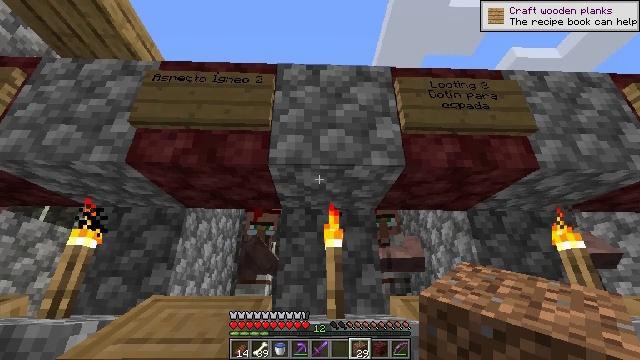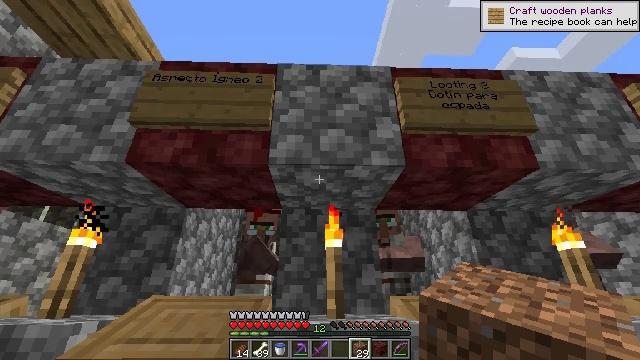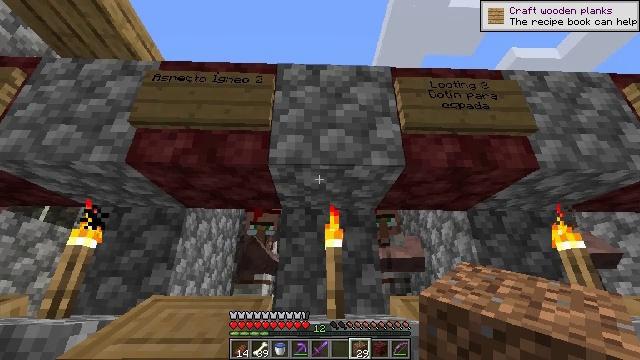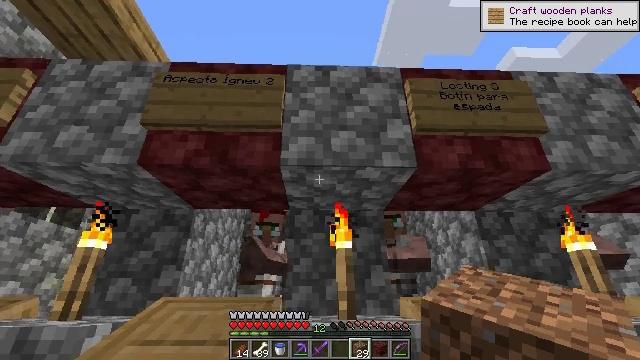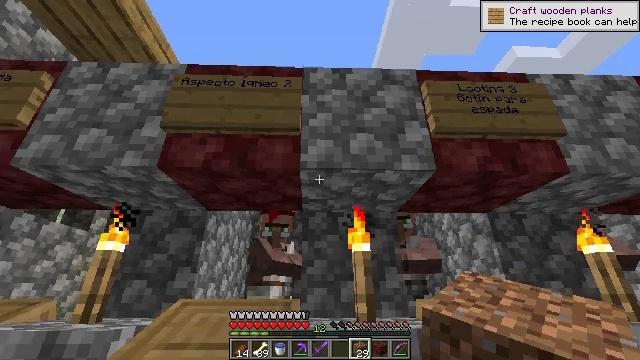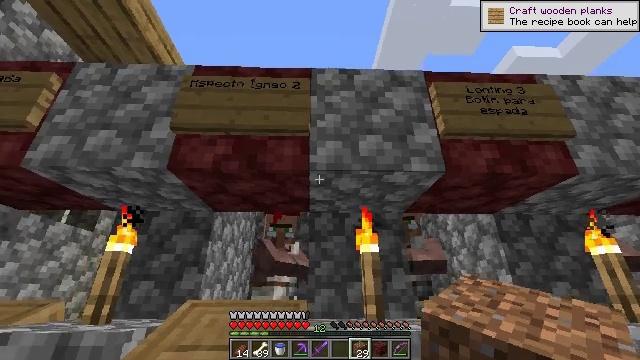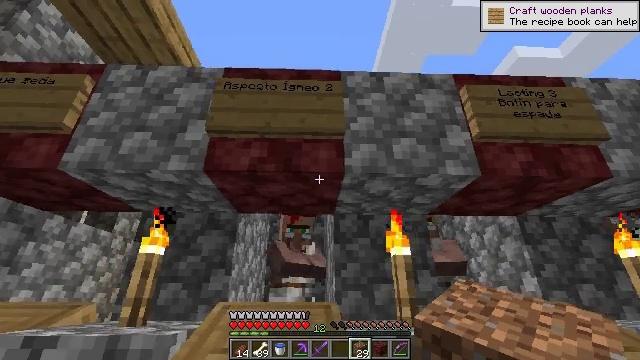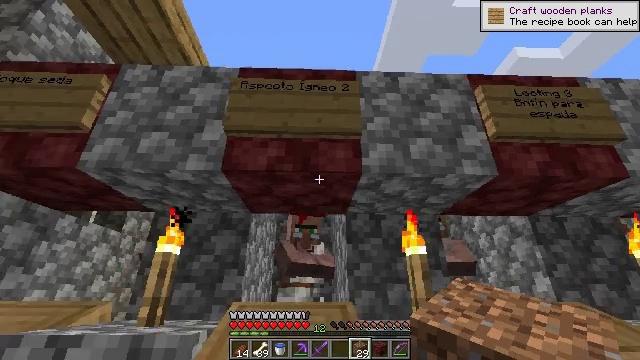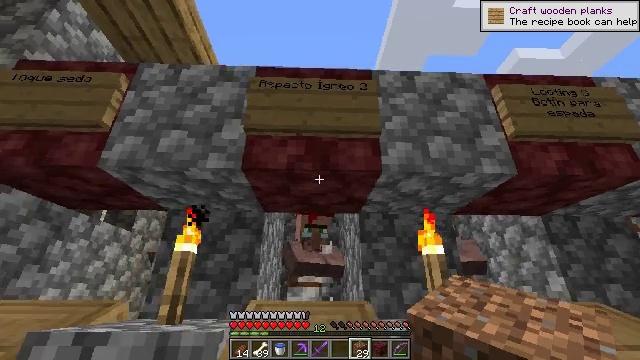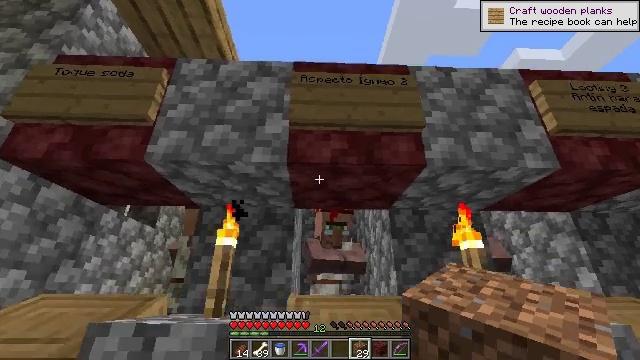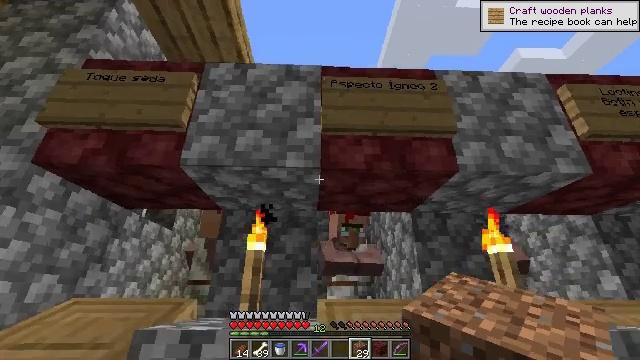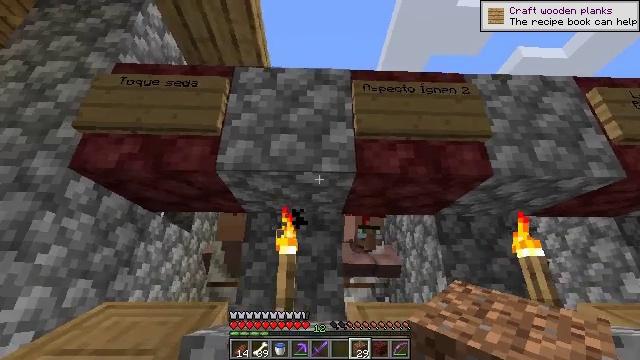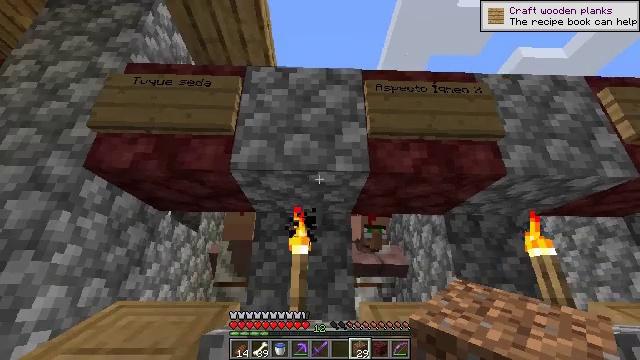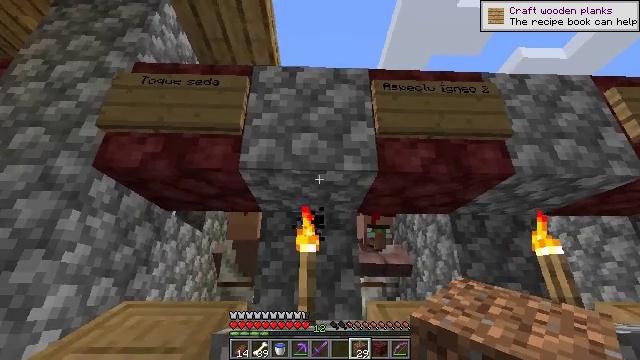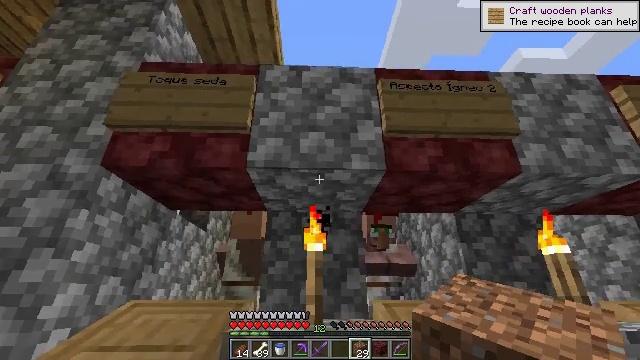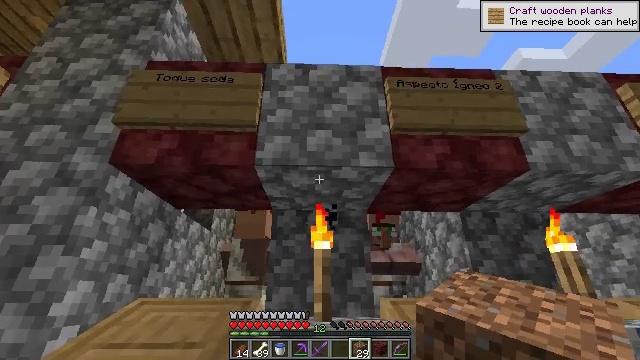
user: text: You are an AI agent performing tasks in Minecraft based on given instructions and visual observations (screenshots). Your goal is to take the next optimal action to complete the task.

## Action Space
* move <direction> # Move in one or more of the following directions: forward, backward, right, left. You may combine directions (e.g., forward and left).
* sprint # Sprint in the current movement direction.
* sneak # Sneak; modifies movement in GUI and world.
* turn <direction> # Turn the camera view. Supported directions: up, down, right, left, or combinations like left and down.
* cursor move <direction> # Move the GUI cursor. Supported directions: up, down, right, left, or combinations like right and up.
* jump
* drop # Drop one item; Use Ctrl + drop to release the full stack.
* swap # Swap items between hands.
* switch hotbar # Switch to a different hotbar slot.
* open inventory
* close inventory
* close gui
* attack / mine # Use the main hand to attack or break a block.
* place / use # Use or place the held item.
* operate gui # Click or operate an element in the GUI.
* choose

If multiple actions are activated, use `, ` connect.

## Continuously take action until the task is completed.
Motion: motion action
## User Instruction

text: Remove the stone brick slab from a structure.
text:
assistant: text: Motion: no_op
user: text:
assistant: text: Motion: no_op
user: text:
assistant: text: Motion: move left
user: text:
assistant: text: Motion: move left
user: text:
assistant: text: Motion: move left
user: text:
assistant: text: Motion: move left
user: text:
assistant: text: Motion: move left
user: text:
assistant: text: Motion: move left
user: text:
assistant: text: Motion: move left
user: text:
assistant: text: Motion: move left
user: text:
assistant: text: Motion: move left
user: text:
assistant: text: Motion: no_op
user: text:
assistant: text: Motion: no_op
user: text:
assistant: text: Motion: no_op
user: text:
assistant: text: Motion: no_op
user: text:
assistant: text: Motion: no_op
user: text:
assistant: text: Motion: no_op
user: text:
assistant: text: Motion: no_op
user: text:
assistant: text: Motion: no_op
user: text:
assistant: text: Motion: move left
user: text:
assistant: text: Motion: move left
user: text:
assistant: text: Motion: move left
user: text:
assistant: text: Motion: move left
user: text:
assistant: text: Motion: move left
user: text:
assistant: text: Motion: move left
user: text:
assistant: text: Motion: move left
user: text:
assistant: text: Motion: move left
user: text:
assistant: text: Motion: move left
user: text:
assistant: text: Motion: move left
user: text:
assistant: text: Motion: move left